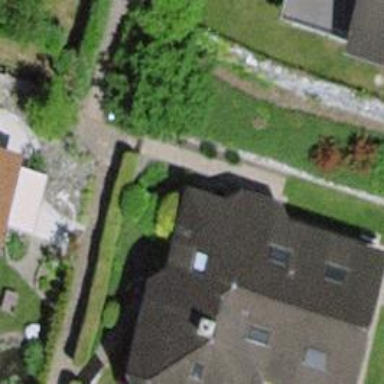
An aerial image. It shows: Hedge acting as barrier.